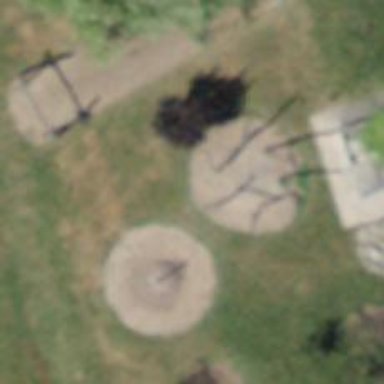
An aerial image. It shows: Playground area for leisure land.